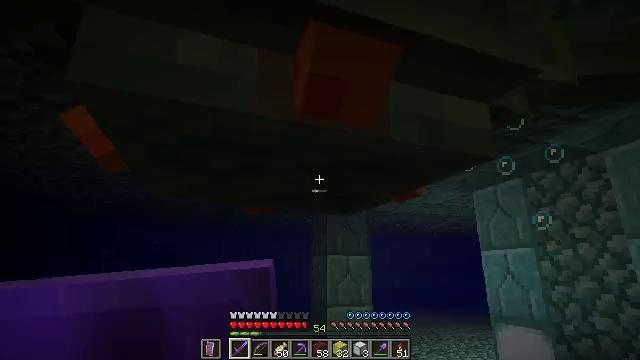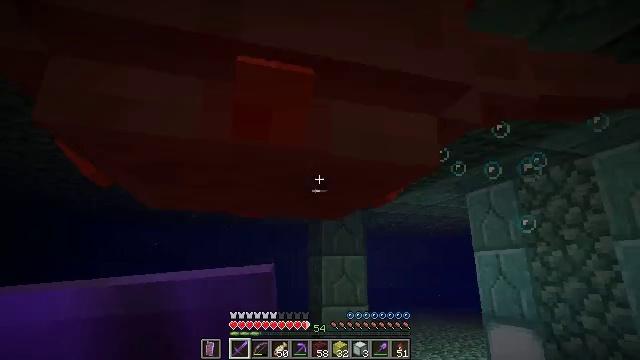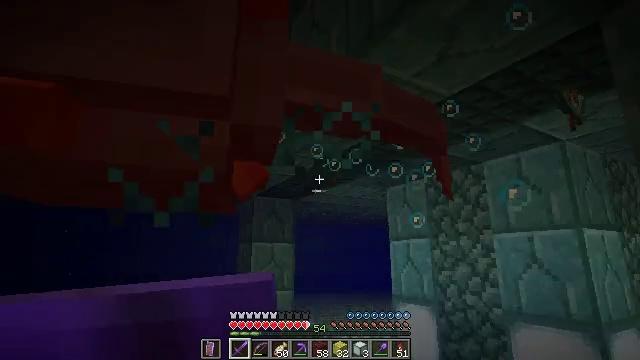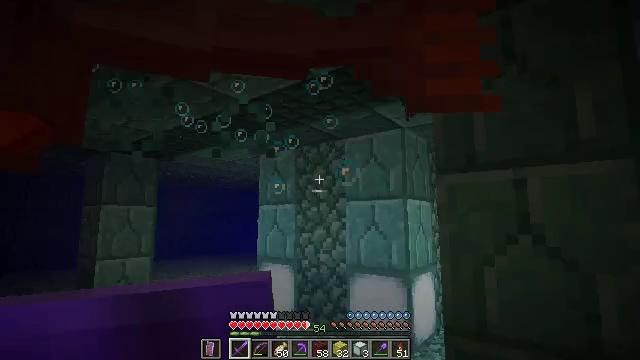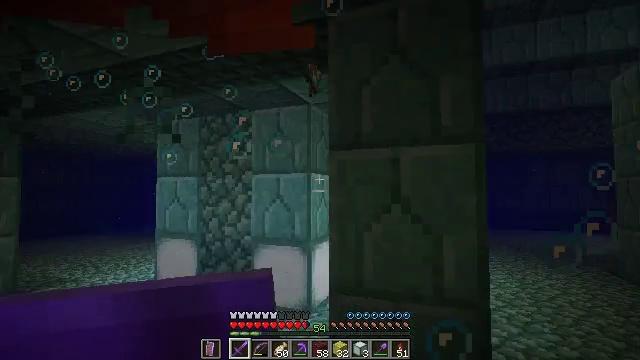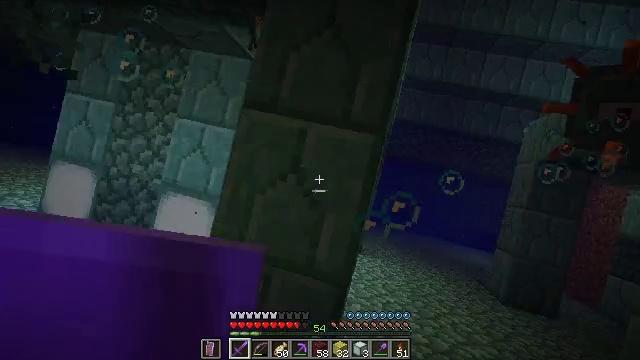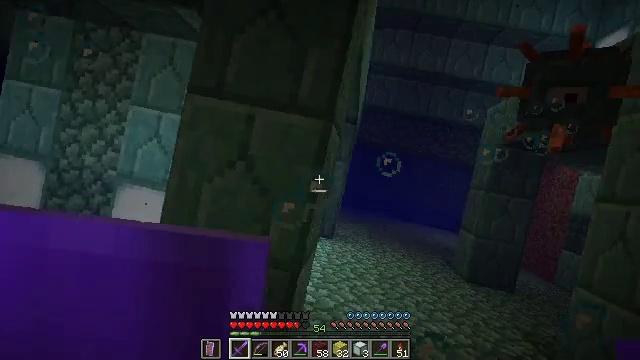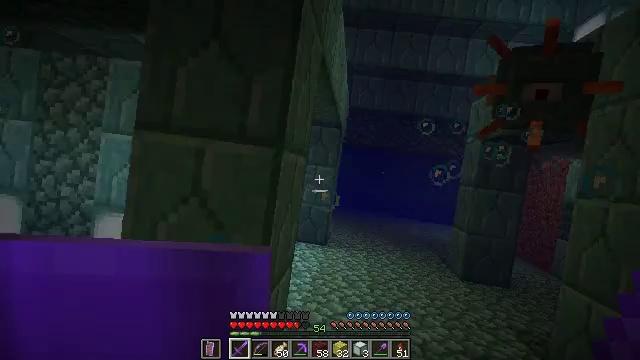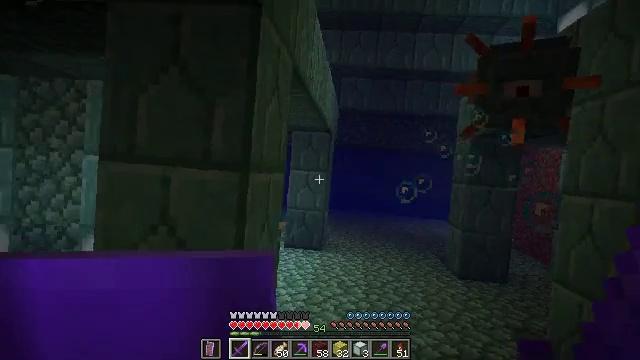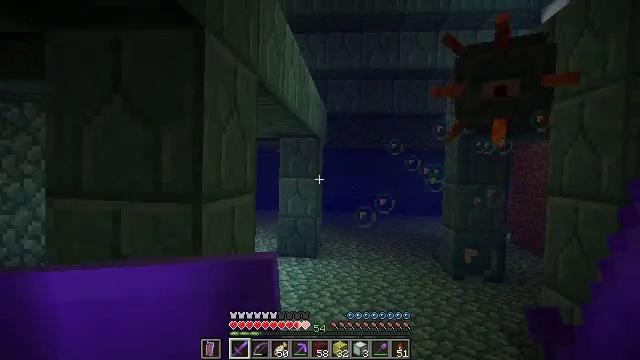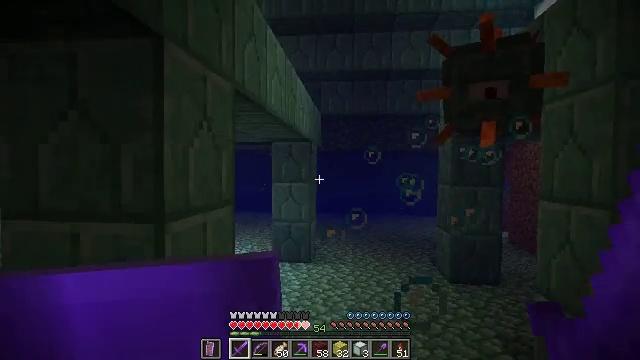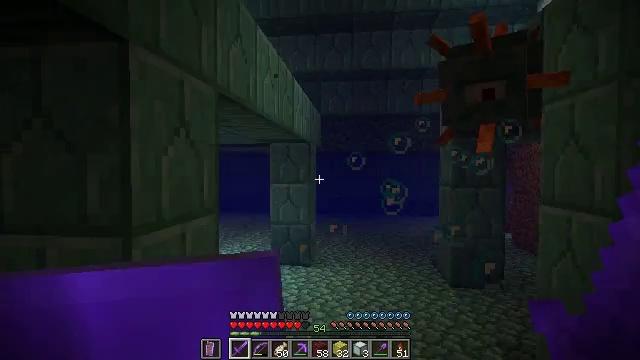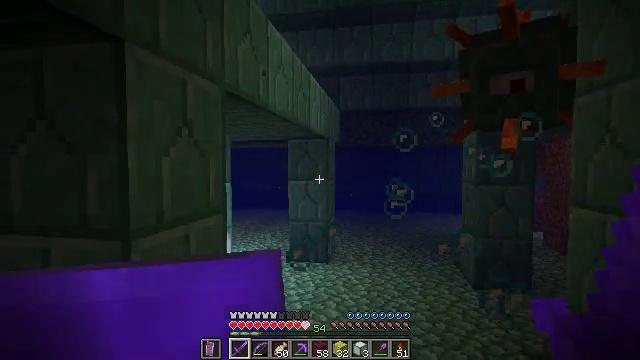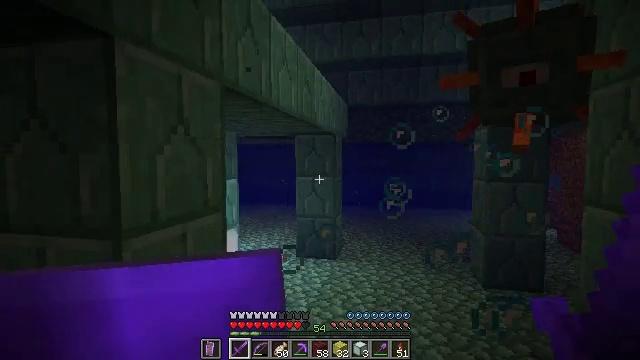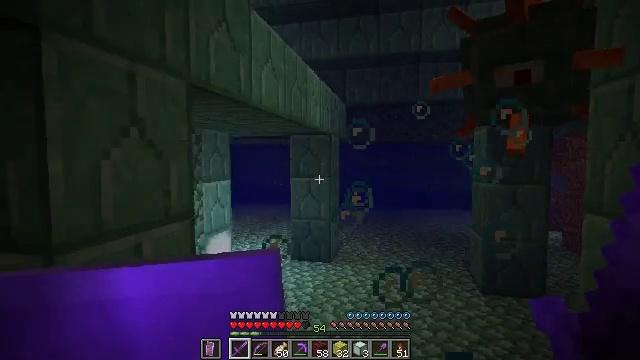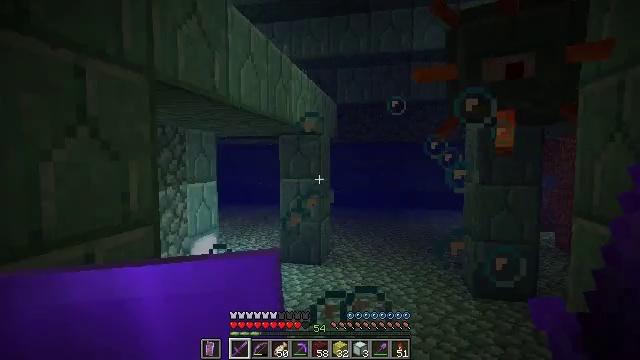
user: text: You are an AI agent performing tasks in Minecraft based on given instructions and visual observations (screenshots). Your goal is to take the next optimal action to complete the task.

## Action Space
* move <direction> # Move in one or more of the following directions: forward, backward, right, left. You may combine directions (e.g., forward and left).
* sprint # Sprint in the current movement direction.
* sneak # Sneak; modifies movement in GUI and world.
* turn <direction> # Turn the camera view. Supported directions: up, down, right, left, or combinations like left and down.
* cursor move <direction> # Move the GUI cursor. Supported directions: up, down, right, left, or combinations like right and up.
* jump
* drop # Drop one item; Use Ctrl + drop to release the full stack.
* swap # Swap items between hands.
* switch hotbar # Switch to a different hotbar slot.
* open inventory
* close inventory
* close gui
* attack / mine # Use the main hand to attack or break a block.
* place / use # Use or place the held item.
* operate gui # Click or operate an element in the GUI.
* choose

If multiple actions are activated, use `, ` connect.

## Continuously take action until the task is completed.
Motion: motion action
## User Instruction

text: Defeat the underwater mob.
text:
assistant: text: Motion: move back and move right
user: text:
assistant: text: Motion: move back and move right, turn right and down
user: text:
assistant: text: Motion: move back and move right, turn right and down
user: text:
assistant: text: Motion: move right, turn right and down
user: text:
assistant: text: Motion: move right, turn right and down
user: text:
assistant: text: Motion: move right, turn right and down
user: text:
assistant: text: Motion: move right
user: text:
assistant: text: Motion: move forward and move right
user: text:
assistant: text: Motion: move forward and move right
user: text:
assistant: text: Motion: move forward and move right
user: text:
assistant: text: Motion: move forward and move right
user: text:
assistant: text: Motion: move forward and move right, turn left
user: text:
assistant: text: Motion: move forward and move right, turn left
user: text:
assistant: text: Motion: move forward and move right
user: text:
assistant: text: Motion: move forward and move right
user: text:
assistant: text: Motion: move forward and move right, turn right and up
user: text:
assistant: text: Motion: move forward and move right, turn right and up
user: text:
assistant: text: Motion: move forward, turn right and up
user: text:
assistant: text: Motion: move forward, turn right and up
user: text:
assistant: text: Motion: move forward, turn right and up
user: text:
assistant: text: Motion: move forward, turn up
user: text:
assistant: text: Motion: turn left and up
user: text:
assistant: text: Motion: turn left and up, attack / mine
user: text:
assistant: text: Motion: attack / mine
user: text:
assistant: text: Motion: turn left and down, attack / mine
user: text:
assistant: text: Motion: move forward, turn left and down, attack / mine
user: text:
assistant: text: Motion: move forward, turn left and down, attack / mine
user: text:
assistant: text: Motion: move forward, attack / mine
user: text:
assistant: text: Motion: move forward
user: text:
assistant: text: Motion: move forward